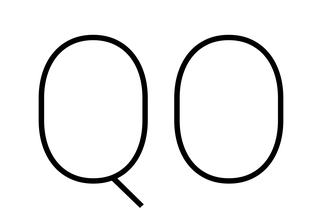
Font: Roboto_Thin